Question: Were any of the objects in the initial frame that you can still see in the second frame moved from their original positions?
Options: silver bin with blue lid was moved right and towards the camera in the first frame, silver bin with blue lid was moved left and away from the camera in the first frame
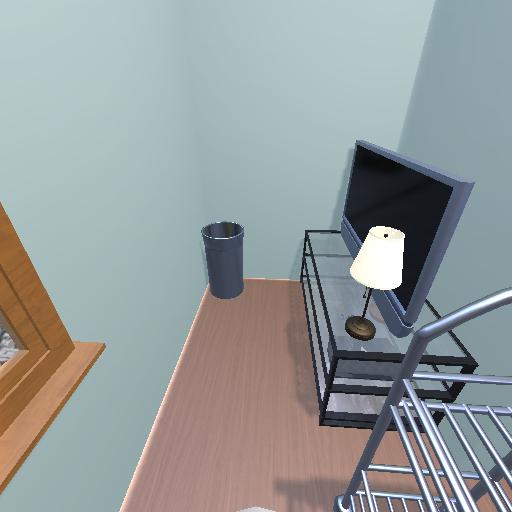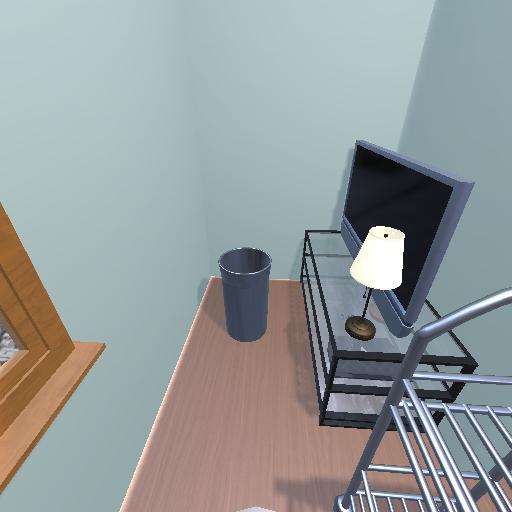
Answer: silver bin with blue lid was moved right and towards the camera in the first frame